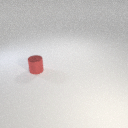
small red metal cylinder